Interaction volume radius: 5 \u00c5
Interaction volume height: 10 \u00c5
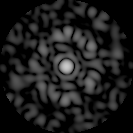
Disorder parameter: 0.6798